Aerial crown-view tile of a tropical tree (Barro Colorado Island, Panama), acquired 20240716:
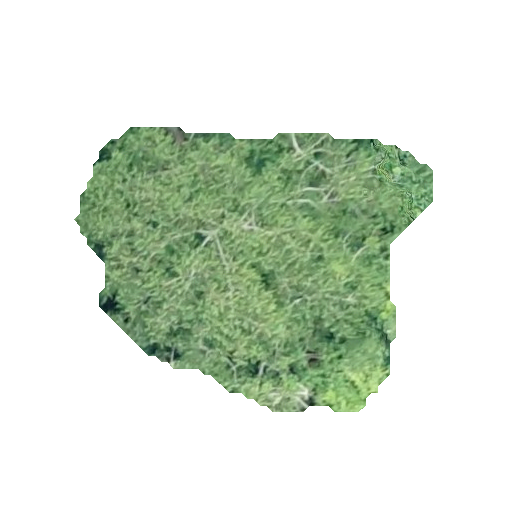
Species: Quararibea asterolepis
GBIF accepted scientific name: Quararibea asterolepis
Crown area: 117.252 m²